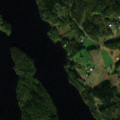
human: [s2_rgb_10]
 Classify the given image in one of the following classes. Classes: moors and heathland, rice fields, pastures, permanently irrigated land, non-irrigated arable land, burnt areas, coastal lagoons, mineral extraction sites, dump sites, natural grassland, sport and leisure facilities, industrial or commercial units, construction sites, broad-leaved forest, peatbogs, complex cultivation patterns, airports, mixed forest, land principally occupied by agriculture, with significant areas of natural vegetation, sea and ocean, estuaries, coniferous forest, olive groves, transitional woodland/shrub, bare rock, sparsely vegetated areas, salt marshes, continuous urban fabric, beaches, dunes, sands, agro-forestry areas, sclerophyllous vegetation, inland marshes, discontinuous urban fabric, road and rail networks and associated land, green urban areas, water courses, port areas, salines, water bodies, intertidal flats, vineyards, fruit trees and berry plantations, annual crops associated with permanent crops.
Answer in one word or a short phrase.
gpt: land principally occupied by agriculture, with significant areas of natural vegetation, broad-leaved forest, coniferous forest, mixed forest, water bodies